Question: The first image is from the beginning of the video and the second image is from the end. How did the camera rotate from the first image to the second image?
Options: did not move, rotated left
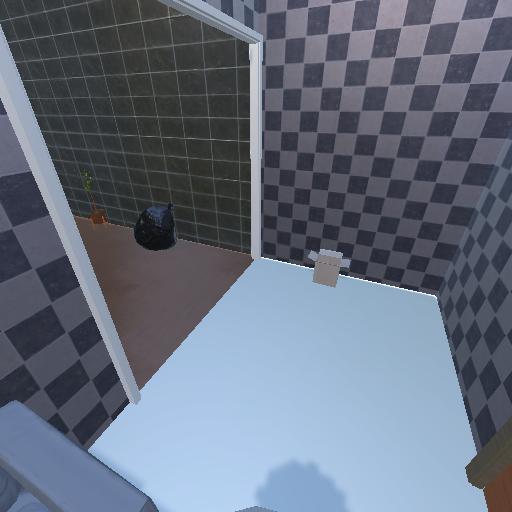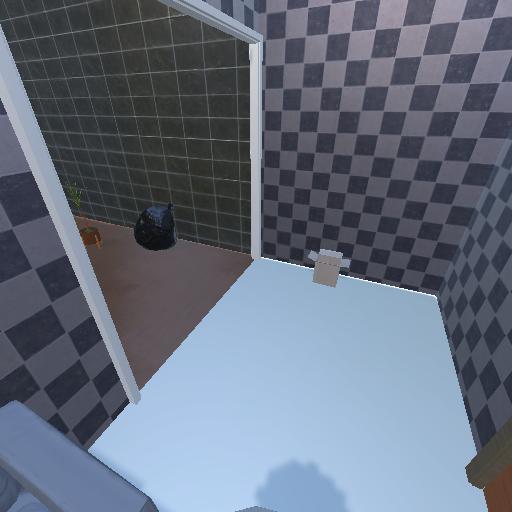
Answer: did not move